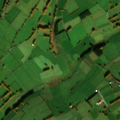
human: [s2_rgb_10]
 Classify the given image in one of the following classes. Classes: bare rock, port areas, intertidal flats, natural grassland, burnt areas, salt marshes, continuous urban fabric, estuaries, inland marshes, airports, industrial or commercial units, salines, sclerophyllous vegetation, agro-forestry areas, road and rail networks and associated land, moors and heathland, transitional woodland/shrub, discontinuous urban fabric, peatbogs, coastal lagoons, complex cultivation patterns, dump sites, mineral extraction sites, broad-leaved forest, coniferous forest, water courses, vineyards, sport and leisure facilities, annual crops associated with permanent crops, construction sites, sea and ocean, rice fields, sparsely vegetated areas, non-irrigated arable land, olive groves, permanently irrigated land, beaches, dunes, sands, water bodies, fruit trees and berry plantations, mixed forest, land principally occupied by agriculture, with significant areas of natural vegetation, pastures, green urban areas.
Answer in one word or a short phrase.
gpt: discontinuous urban fabric, pastures